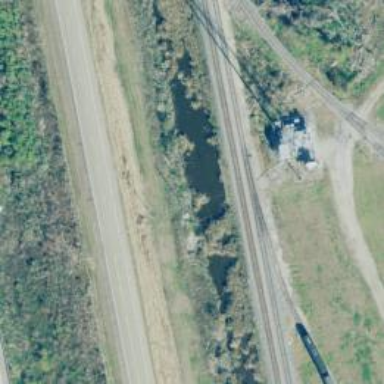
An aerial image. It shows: Railway siding with rails.